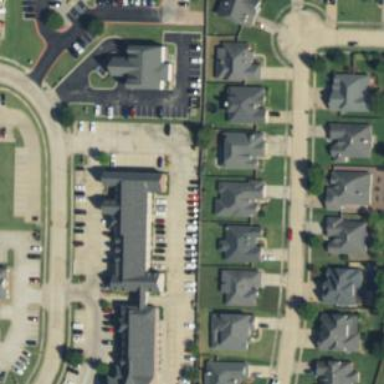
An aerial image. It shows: Healthcare clinic.